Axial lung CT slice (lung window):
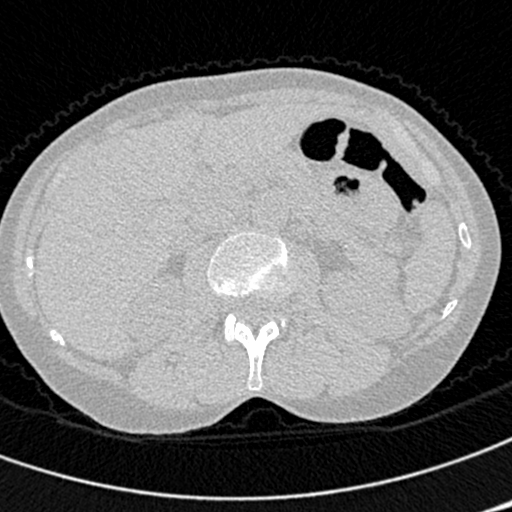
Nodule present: no